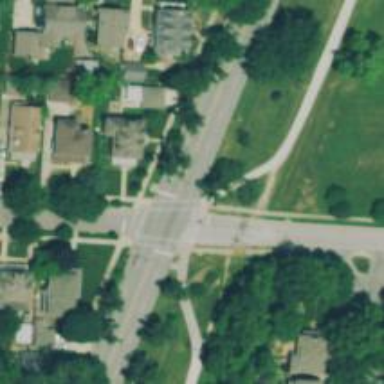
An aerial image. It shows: Solid crossing edge road marking.